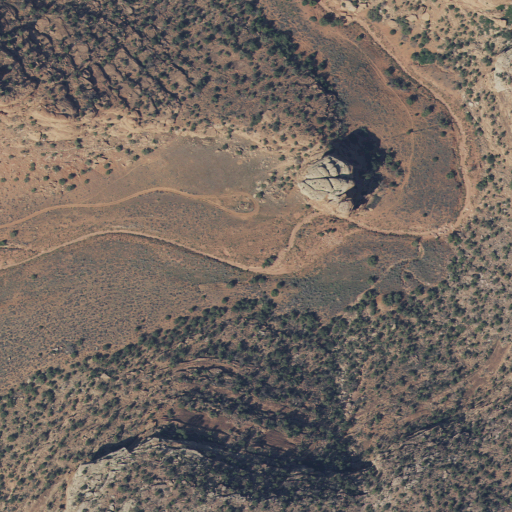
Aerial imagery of valley in Utah named Fisher Valley containing shrub and evergreen forest